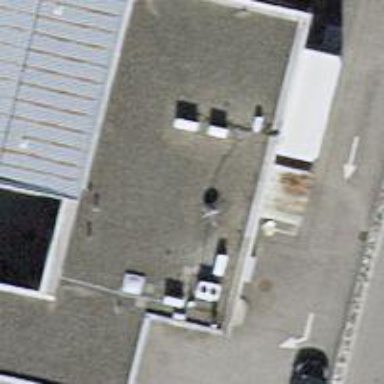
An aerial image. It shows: Convenience shop.